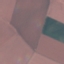
Label: AnnualCrop